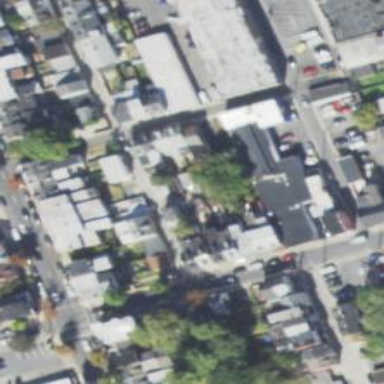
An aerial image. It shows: Alleyway designated as service road.